Question: Im trying to use this <URL> but am having difficulties getting it to load my view controllers.
I have followed their demo filling in my view controllers for theirs but all I get are black views (probably nil?). I have setup a breakpoint and the self.tabBarItems is filled with my view controllers from the best I can tell. Meaning that if I give it 2 view controllers the count is two but I am unable to see further details:

see how tabBarItems has 2 objects but that even with the drop down arrow clicked nothing is listed?
Anyways the code is pretty simple.
My code:
'''
- (void)setup {
// Set View Frame
self.viewFrame = (CGRect){CGPointZero, {kKYViewWidth, kKYViewHeight}};
// Add child view controllers to each tab
if ([[UIDevice currentDevice] userInterfaceIdiom] == UIUserInterfaceIdiomPhone) {
_salesViewController = [[SalesViewController alloc] initWithNibName:@"SalesViewController_iPhone" bundle:nil];
_customersViewController = [[CustomersViewController alloc] initWithNibName:@"CustomersViewController_iPhone" bundle:nil];
_itemsViewController = [[ItemsViewController alloc] initWithNibName:@"ItemsViewController_iPhone" bundle:nil];
_employeesViewController = [[EmployeesViewController alloc] initWithNibName:@"EmployeesViewController_iPhone" bundle:nil];
_settingsViewController = [[SettingsViewController alloc] initWithNibName:@"SettingsViewController_iPhone" bundle:nil];
} else {
_salesViewController = [[SalesViewController alloc] initWithNibName:@"SalesViewController_iPad" bundle:nil];
_customersViewController = [[CustomersViewController alloc] initWithNibName:@"CustomersViewController_iPad" bundle:nil];
_itemsViewController = [[ItemsViewController alloc] initWithNibName:@"ItemsViewController_iPad" bundle:nil];
_employeesViewController = [[EmployeesViewController alloc] initWithNibName:@"EmployeesViewController_iPad" bundle:nil];
_settingsViewController = [[SettingsViewController alloc] initWithNibName:@"SettingsViewController_iPad" bundle:nil];
}
// Set child views' Frame
CGRect childViewFrame = self.viewFrame;
[_salesViewController.view setFrame:childViewFrame];
[_customersViewController.view setFrame:childViewFrame];
[_itemsViewController.view setFrame:childViewFrame];
[_employeesViewController.view setFrame:childViewFrame];
[_settingsViewController.view setFrame:childViewFrame];
// Add child views as tab bar items
self.tabBarItems = @[@{@"image" : [NSString stringWithFormat:kKYITabBarItemImageNameFormat, 1],
@"Sales" : _salesViewController} ,
@{@"image" : [NSString stringWithFormat:kKYITabBarItemImageNameFormat, 2],
@"Customers" : _customersViewController}
];
// Add a gesture signal on the first view
UIImage * gestureImage = [UIImage imageNamed:kKYIArcTabGestureHelp];
CGRect gestureImageViewFrame =
(CGRect){{(kKYViewWidth - gestureImage.size.width) / 2.f,
(kKYViewHeight - kKYTabBarHeight - gestureImage.size.height) / 2.f},
gestureImage.size};
UIImageView * gestureImageView = [[UIImageView alloc] initWithFrame:gestureImageViewFrame];
[gestureImageView setImage:gestureImage];
[gestureImageView setUserInteractionEnabled:YES];
[_salesViewController.view addSubview:gestureImageView];
}
'''
demo's code which does work If I swap it in:
'''
// Override |KYArcTabViewController|'s |-setup|
- (void)setup {
// Set View Frame
self.viewFrame = (CGRect){CGPointZero, {kKYViewWidth, kKYViewHeight}};
// Add child view controllers to each tab
viewControllerOne_ = [[UIViewController alloc] init];
viewControllerTwo_ = [[UIViewController alloc] init];
viewControllerThree_ = [[UIViewController alloc] init];
viewControllerFour_ = [[UIViewController alloc] init];
// Set child views' Frame
CGRect childViewFrame = self.viewFrame;
[viewControllerOne_.view setFrame:childViewFrame];
[viewControllerTwo_.view setFrame:childViewFrame];
[viewControllerThree_.view setFrame:childViewFrame];
[viewControllerFour_.view setFrame:childViewFrame];
// Set child views' background color
[viewControllerOne_.view setBackgroundColor:[UIColor blackColor]];
[viewControllerTwo_.view setBackgroundColor:[UIColor redColor]];
[viewControllerThree_.view setBackgroundColor:[UIColor greenColor]];
[viewControllerFour_.view setBackgroundColor:[UIColor blueColor]];
// Add child views as tab bar items
self.tabBarItems = @[@{@"image" : [NSString stringWithFormat:kKYITabBarItemImageNameFormat, 1],
@"viewController" : viewControllerOne_},
@{@"image" : [NSString stringWithFormat:kKYITabBarItemImageNameFormat, 2],
@"viewController" : viewControllerTwo_},
@{@"image" : [NSString stringWithFormat:kKYITabBarItemImageNameFormat, 3],
@"viewController" : viewControllerThree_},
@{@"image" : [NSString stringWithFormat:kKYITabBarItemImageNameFormat, 4],
@"viewController" : viewControllerFour_}];
// Add a gesture signal on the first view
UIImage * gestureImage = [UIImage imageNamed:kKYIArcTabGestureHelp];
CGRect gestureImageViewFrame =
(CGRect){{(kKYViewWidth - gestureImage.size.width) / 2.f,
(kKYViewHeight - kKYTabBarHeight - gestureImage.size.height) / 2.f},
gestureImage.size};
UIImageView * gestureImageView = [[UIImageView alloc] initWithFrame:gestureImageViewFrame];
[gestureImageView setImage:gestureImage];
[gestureImageView setUserInteractionEnabled:YES];
[viewControllerOne_.view addSubview:gestureImageView];
[gestureImageView release];
}
'''
FYI: few things left out of the demo's code which is just basic stuff like declaring the properties, init and synthesizing (nothing special though). Also I have tried with and without using the accessors (self. vs _var)
So basically Im wondering why my customer view controllers dont get loaded? Like I said I just get black screens (behind the tab bar).
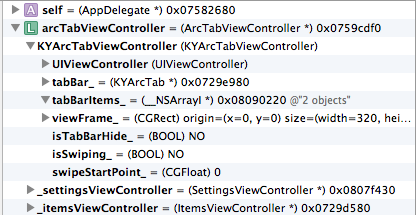
Answer: So the problem was that
'''
self.tabBarItems = @[@{@"image" : [NSString stringWithFormat:kKYITabBarItemImageNameFormat, 1],
@"viewController" : viewControllerOne_},
@{@"image" : [NSString stringWithFormat:kKYITabBarItemImageNameFormat, 2],
@"viewController" : viewControllerTwo_},
@{@"image" : [NSString stringWithFormat:kKYITabBarItemImageNameFormat, 3],
@"viewController" : viewControllerThree_},
@{@"image" : [NSString stringWithFormat:kKYITabBarItemImageNameFormat, 4],
@"viewController" : viewControllerFour_}];
'''
Needed the word "viewController" not the name of the view controller. this was a key that the parent class was using to retrieve the views.